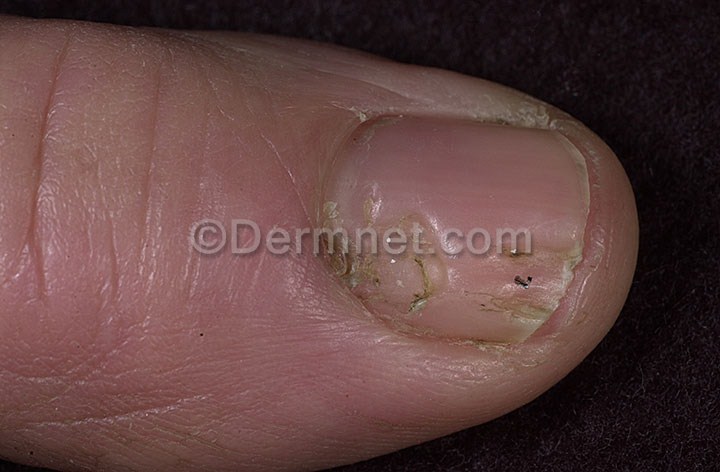
Disease: Nail Fungus and other Nail Disease